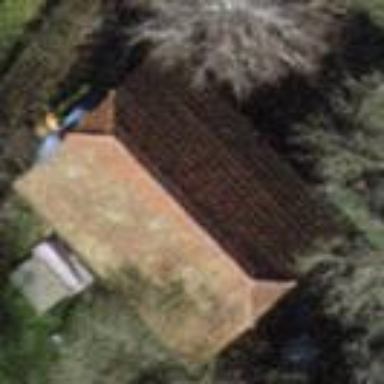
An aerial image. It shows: Rural barn.